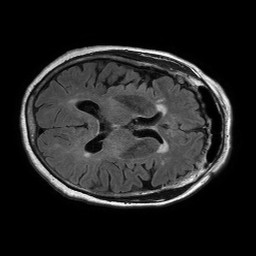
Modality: FLAIR
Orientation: axial
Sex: female
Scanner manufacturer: philips
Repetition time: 11 s
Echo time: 0.125 s